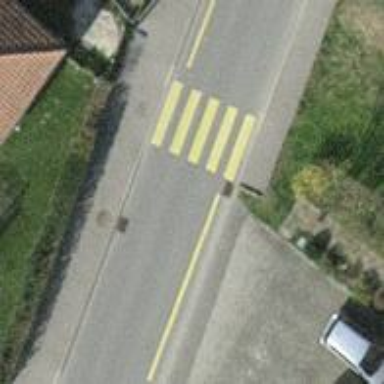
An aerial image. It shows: Marked crossing on footway.